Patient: sex F, age 56
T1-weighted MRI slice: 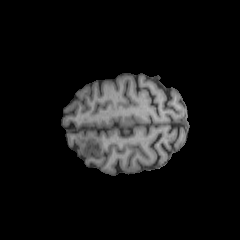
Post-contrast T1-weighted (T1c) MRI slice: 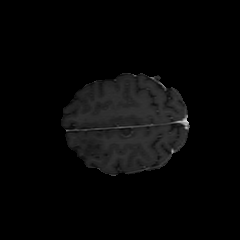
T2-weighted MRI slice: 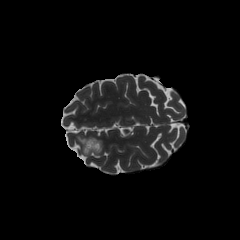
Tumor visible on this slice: yes
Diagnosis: Oligodendroglioma, IDH-mutant, 1p/19q-codeleted
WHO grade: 2